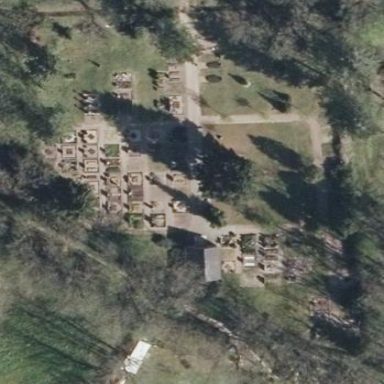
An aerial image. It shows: Cemetery.